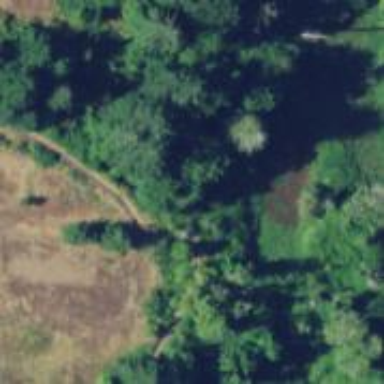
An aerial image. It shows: Bird hide located in leisure land.